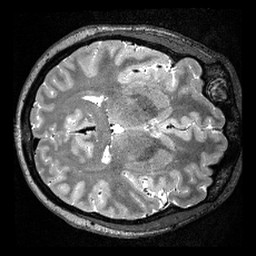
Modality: T2w
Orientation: axial
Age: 27
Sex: male
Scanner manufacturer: siemens
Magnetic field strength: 3 T
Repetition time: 3.2 s
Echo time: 0.479 s